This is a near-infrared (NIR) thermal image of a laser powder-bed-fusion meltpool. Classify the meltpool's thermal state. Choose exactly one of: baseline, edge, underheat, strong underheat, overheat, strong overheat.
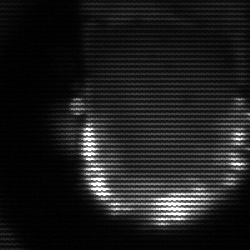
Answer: baseline